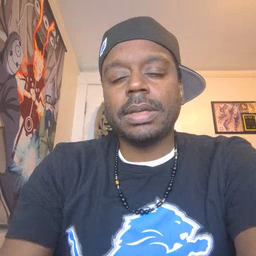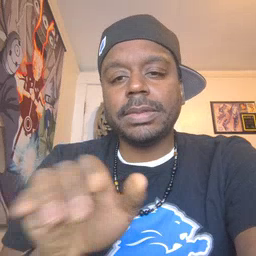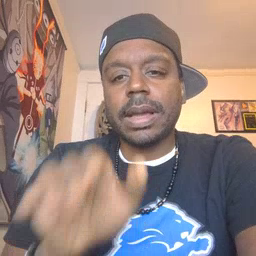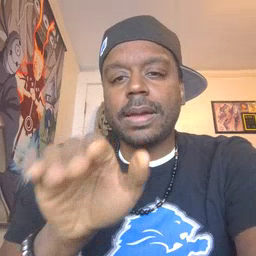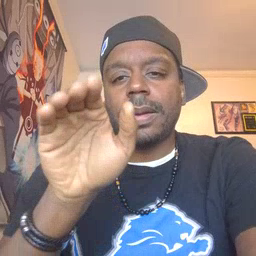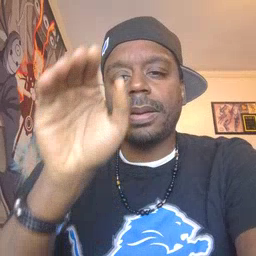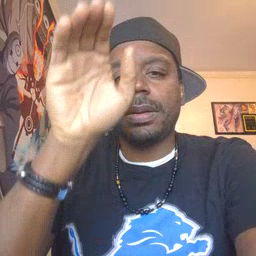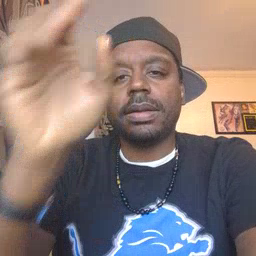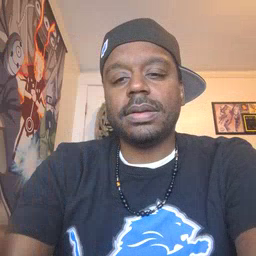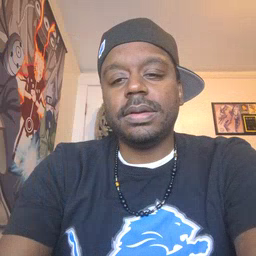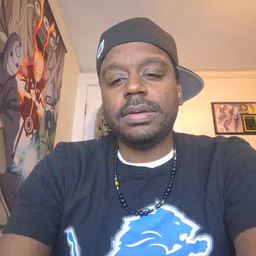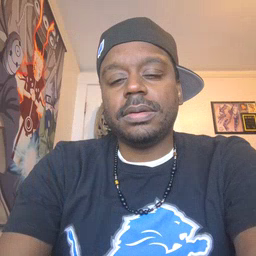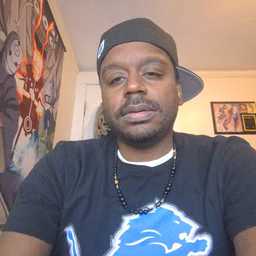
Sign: stairs